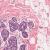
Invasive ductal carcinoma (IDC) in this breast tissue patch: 0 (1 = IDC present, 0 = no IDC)